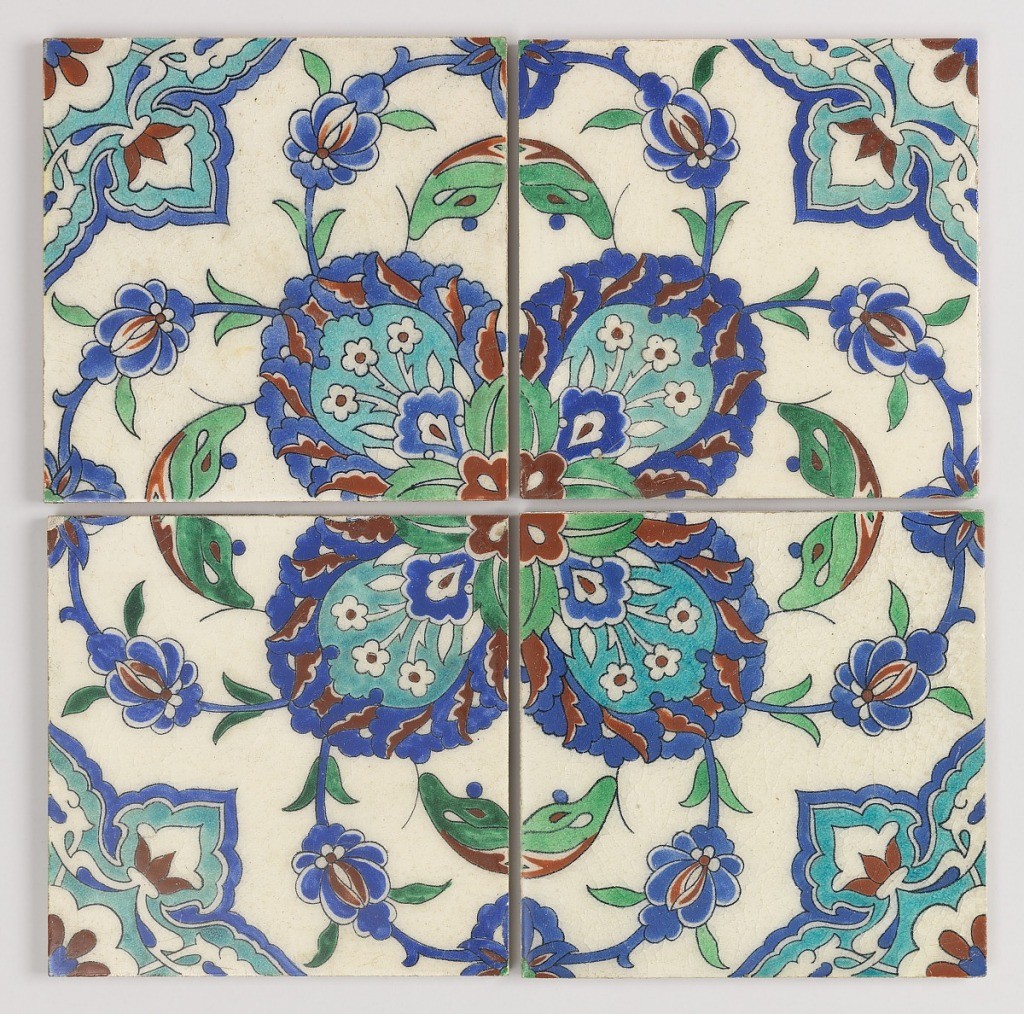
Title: Worsham-Rockefeller House
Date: ca. 1880
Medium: Glazed earthenware
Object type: Wall tiles
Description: Four tiles comprising a square portion of a larger composition in Persian style. This unit centered with a quatrefoil design enclosed by four semicircular stems and decorated corners, details reserved in white. Underglaze colors: burnt sienna, green, two shades of blue, on white ground.